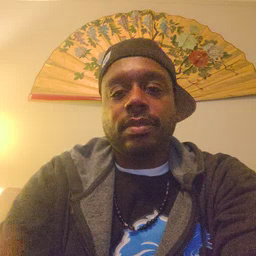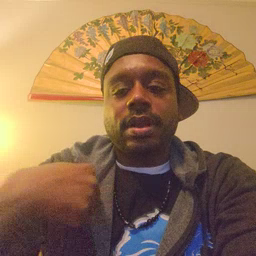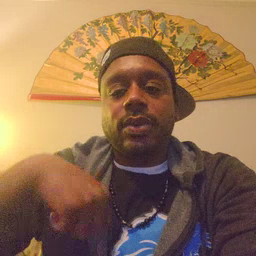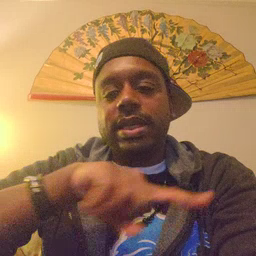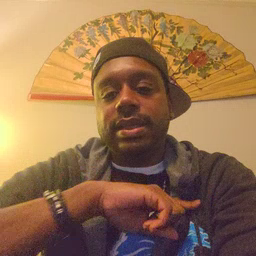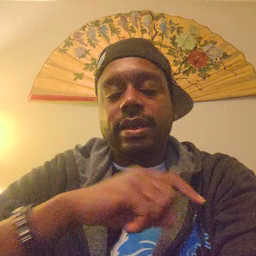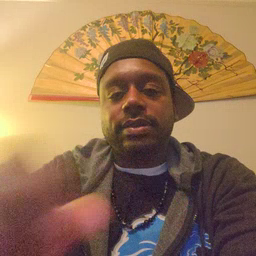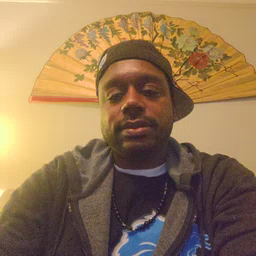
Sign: weus